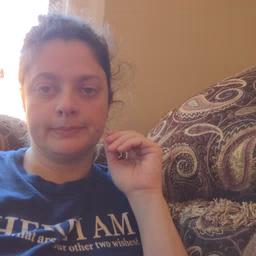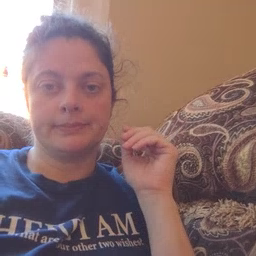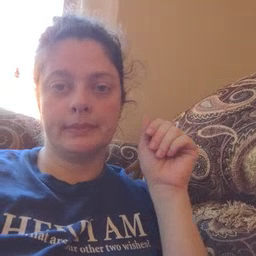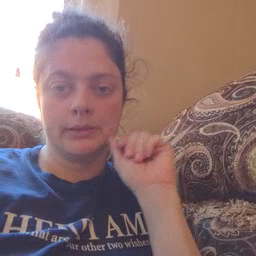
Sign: aunt